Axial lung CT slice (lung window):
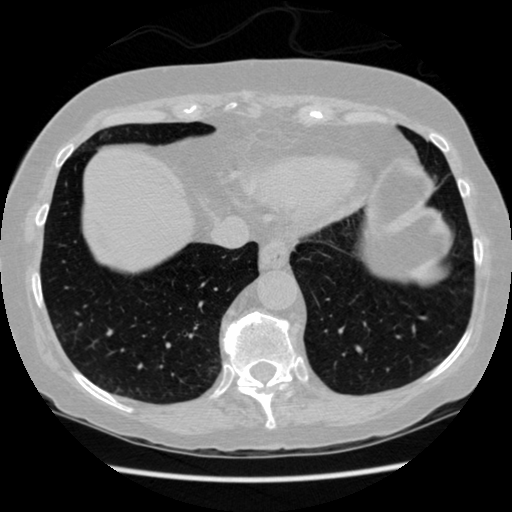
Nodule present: no